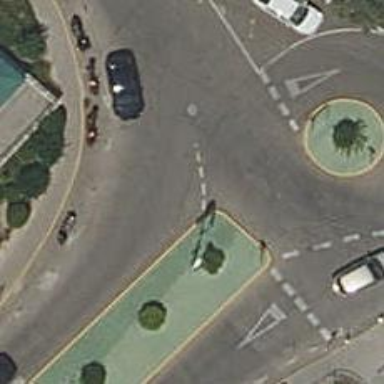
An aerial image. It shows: Asphalt road service leading to roundabout.